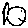
Label: fish